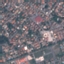
Land use / land cover: Residential